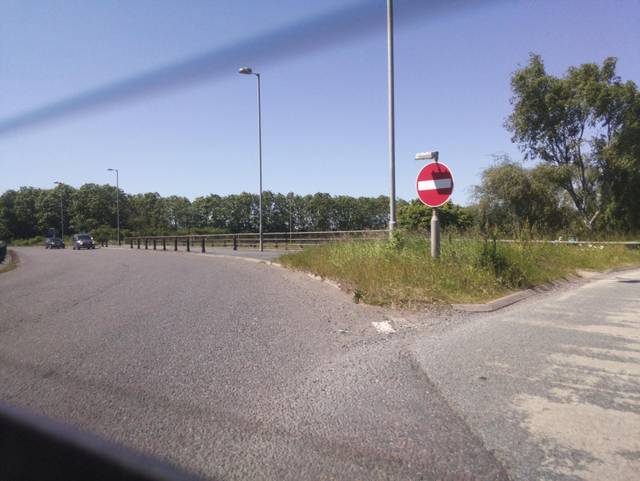
Region: United Kingdom
Coordinates: 54.896, -2.886